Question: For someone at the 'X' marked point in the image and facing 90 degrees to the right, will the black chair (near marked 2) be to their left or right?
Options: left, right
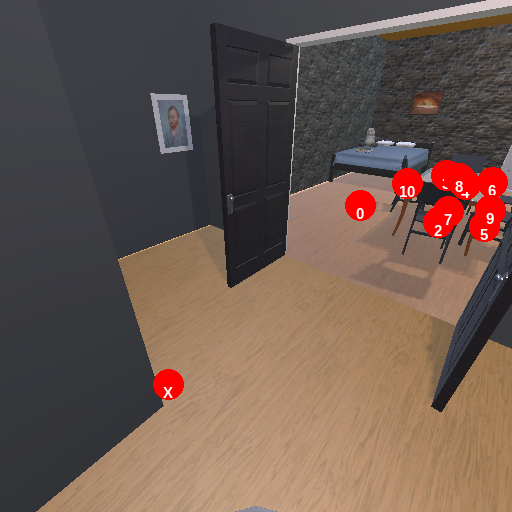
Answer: left